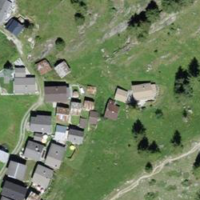
EUNIS habitat code: 23
Species observed at this site:
Sesia apiformis
Motacilla alba